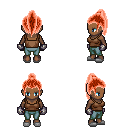
a pixel art fantasy rpg character, female body template, human, dark skin, brown pirate shirt, teal pants, red long topknot hairstyle, metal gloves, white slippers, four views (front, back, left, right), 2x2 character sprite sheet, small pixel art, hard edges, no anti-aliasing